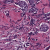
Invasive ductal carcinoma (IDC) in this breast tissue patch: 1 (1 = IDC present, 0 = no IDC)